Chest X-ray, PA view. Patient: 58 years old, sex M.
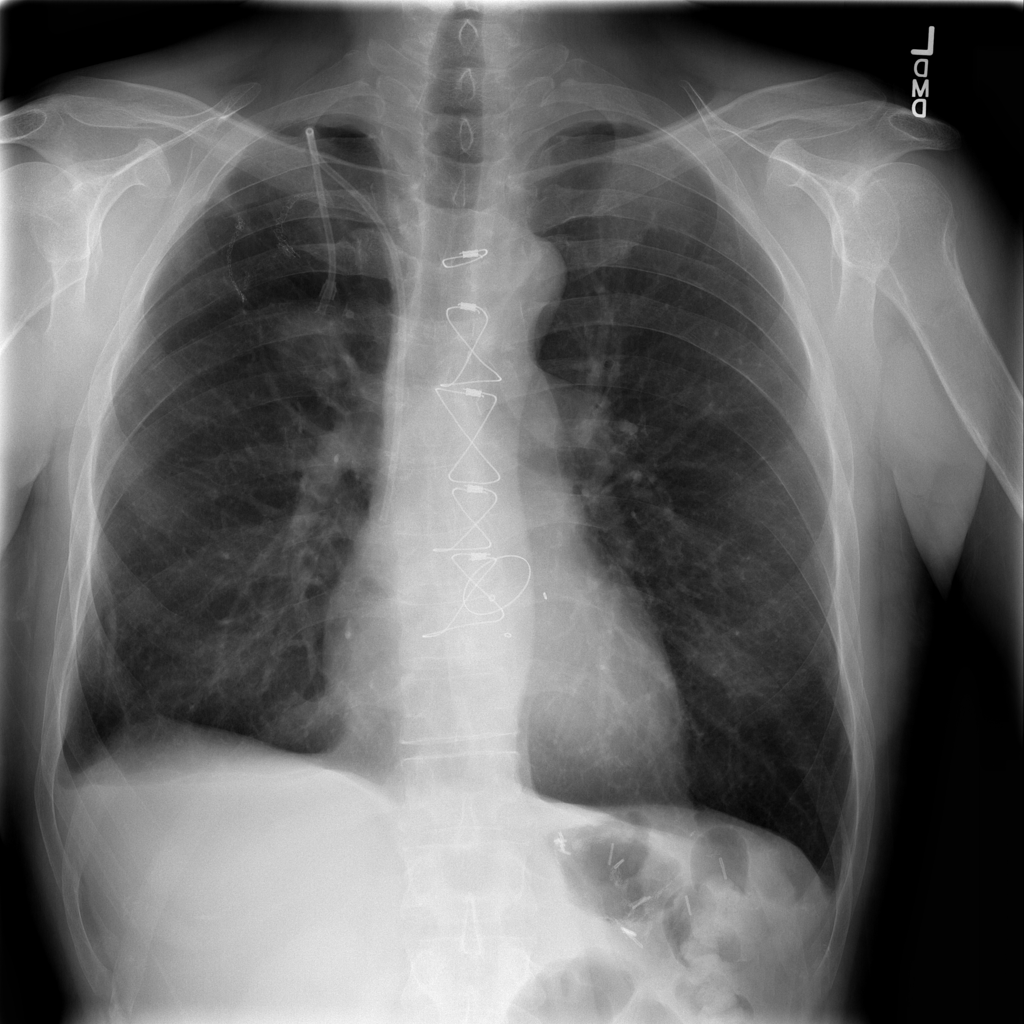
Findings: No Finding